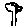
Label: tree